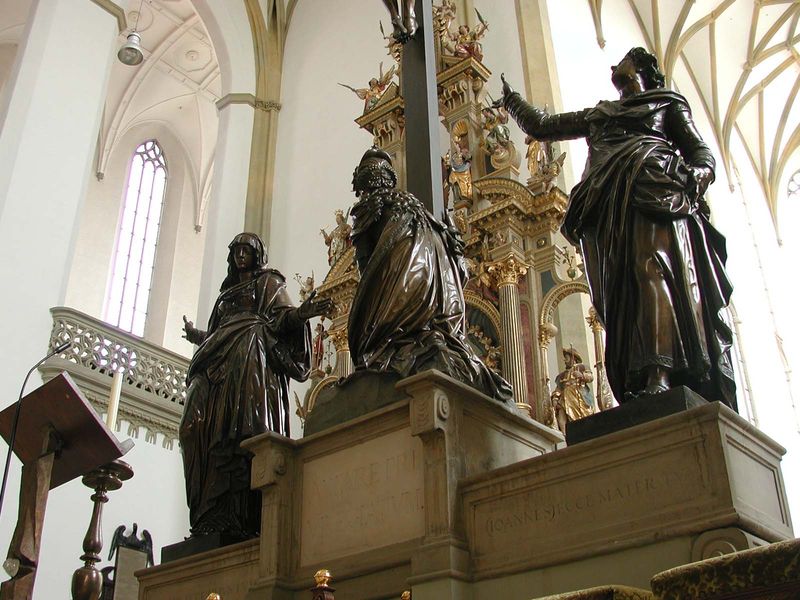
Titel: Kreuzigungsgruppe
Künstler: Hans Reichle
Standort: Augsburg, St. Ulrich und Afra (EU - D - B)
Schlagwörter: frauen, frau, johannes, kirche, figur, gold, statue, farbig, kerze, metall, bronze, kreuz, altar, pult, skulpturen, statuen, jesus, lesepult, heilige, maria, magdalena, unter dem kreuz, buchstütze, statuefigur, kerzw